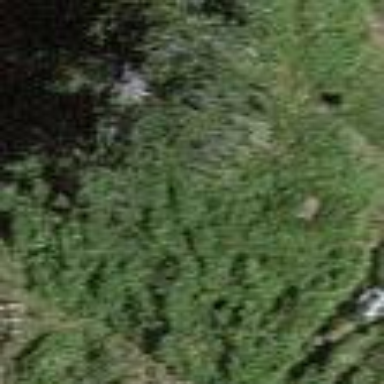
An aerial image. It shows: Beautiful woodland area.